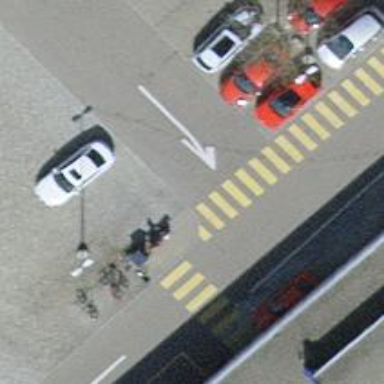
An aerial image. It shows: Uncontrolled road crossing.